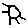
Label: sun